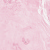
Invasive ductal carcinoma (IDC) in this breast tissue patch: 0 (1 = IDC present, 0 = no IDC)